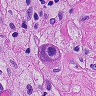
Metastatic tissue present: yes